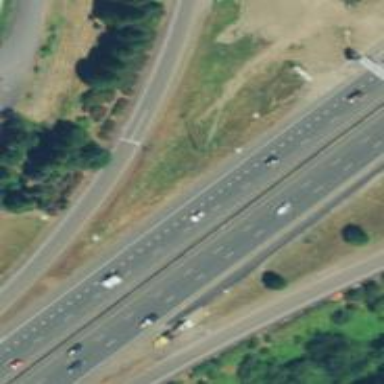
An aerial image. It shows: View of motorway.